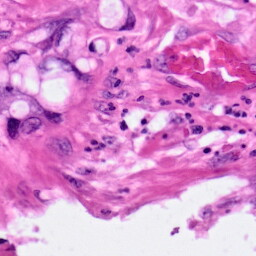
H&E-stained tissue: Pancreatic